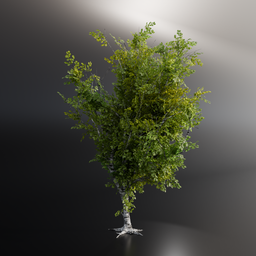
Label: nature